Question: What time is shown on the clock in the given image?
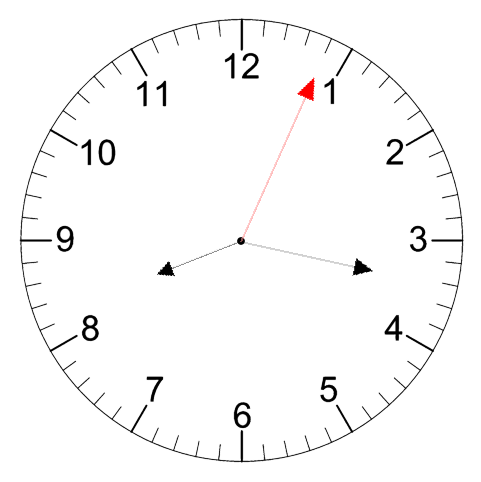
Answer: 08:17:04